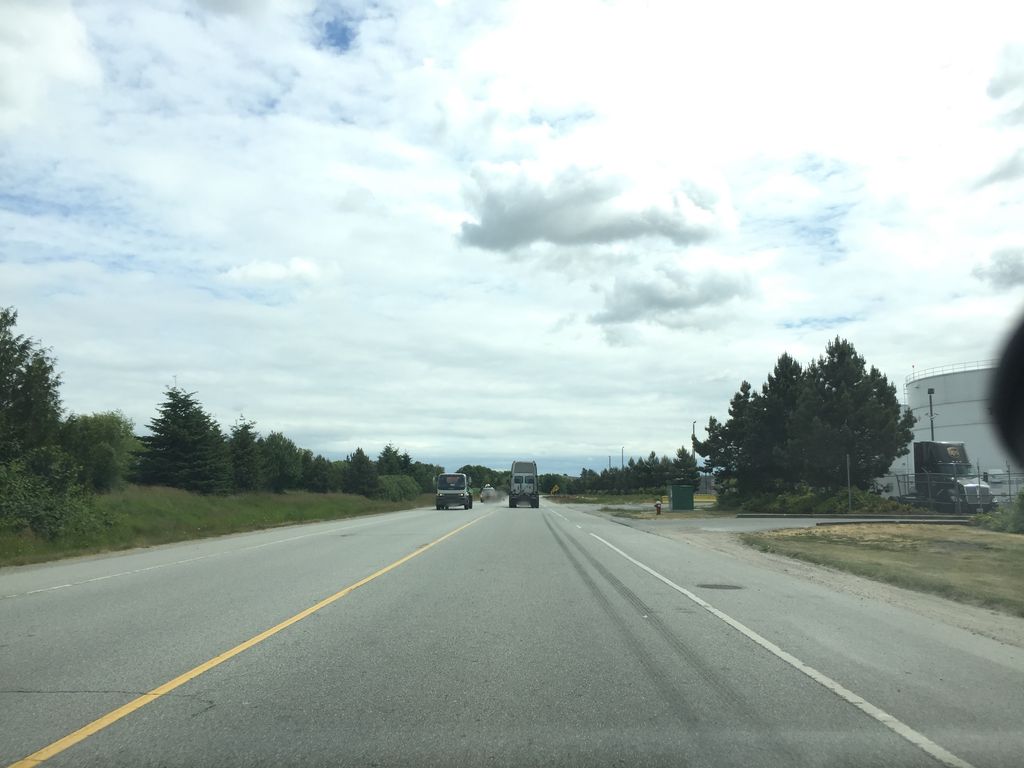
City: vancouver